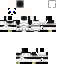
A female skeleton skin with pale skin, wearing blonde helmet dressed in a blue armor chest and black pants, featuring a closed mouth.